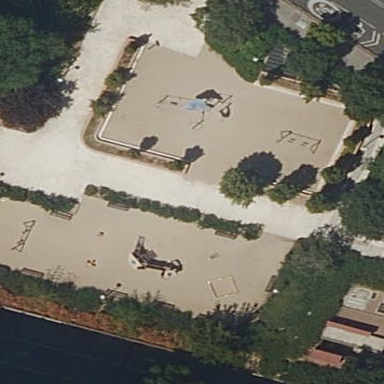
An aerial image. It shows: Lovely park for leisure and relaxation.